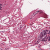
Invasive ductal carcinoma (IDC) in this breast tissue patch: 0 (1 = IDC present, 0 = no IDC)